Field crop: maize
Growth stage: 2
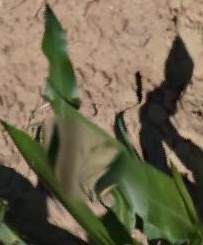
Species: maize